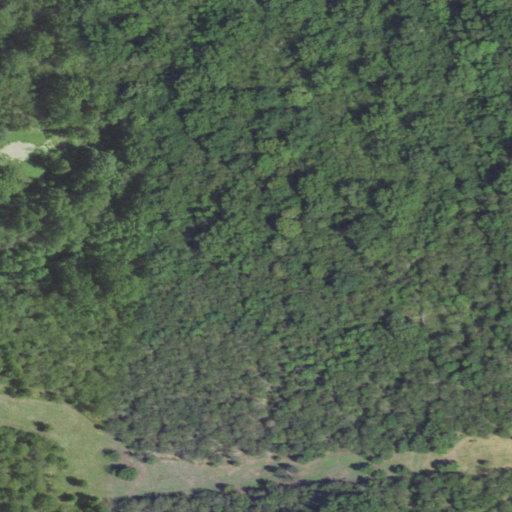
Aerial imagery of island in Louisiana named Bear Island containing woody wetlands, pasture, and deciduous forest